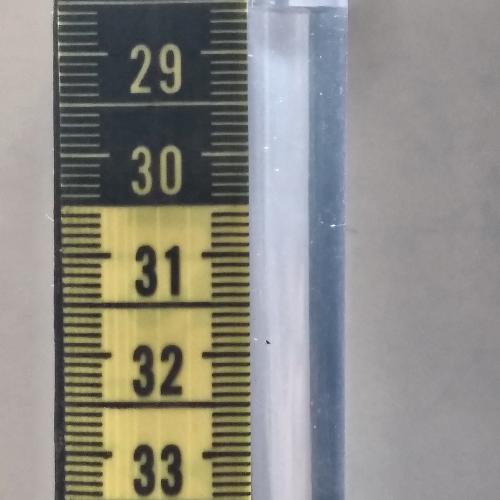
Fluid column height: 28.6 cm